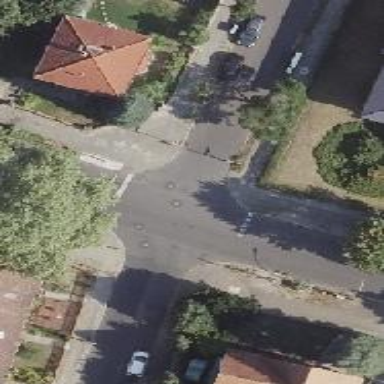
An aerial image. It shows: Road with "give way" sign.